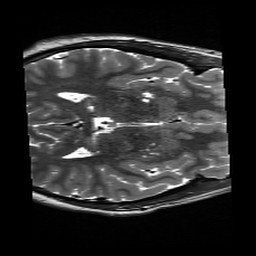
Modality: T2w
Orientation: axial
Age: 21
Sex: male